Field crop: tomato
Growth stage: 2
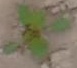
Species: solanum